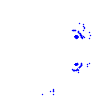
Particle: kaon